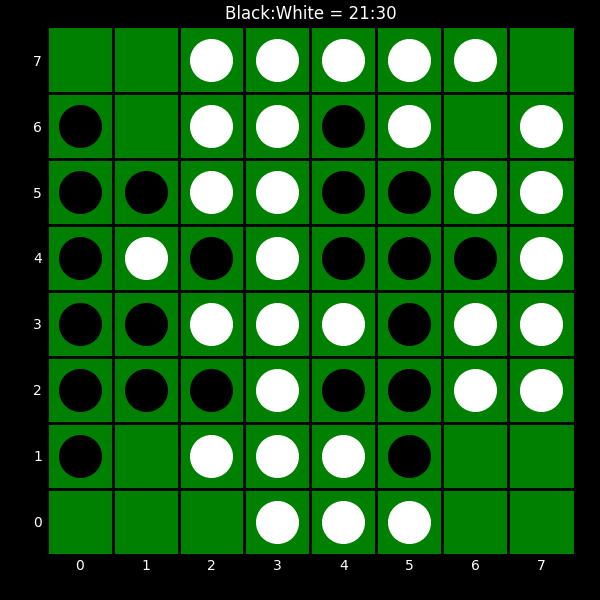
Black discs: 21
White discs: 30